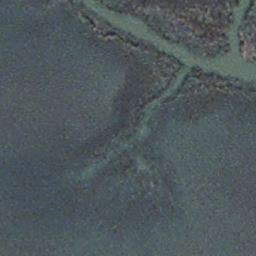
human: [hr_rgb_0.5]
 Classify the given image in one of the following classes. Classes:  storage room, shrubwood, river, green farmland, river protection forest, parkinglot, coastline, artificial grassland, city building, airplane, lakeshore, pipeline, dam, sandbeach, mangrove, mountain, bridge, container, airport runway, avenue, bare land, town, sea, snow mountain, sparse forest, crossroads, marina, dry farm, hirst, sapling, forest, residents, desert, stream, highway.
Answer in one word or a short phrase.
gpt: stream